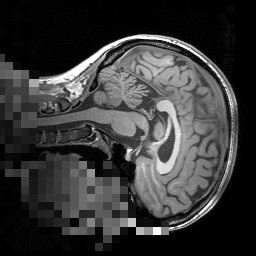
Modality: T1w
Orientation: sagittal
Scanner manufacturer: siemens
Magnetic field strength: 3 T
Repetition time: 1.5 s
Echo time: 0.00291 s